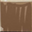
Piece: xx